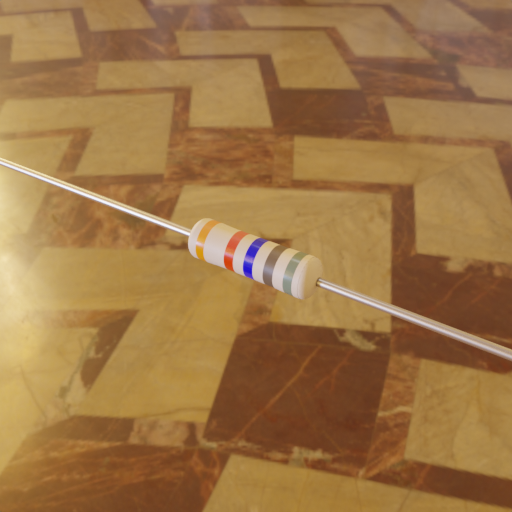
Resistor colour bands (in order): orange, red, blue, brown, gray